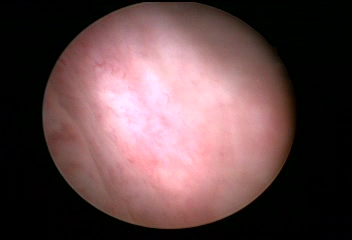
Modality: WLC
Class: Normal mucosa
Bladder cancer association: No